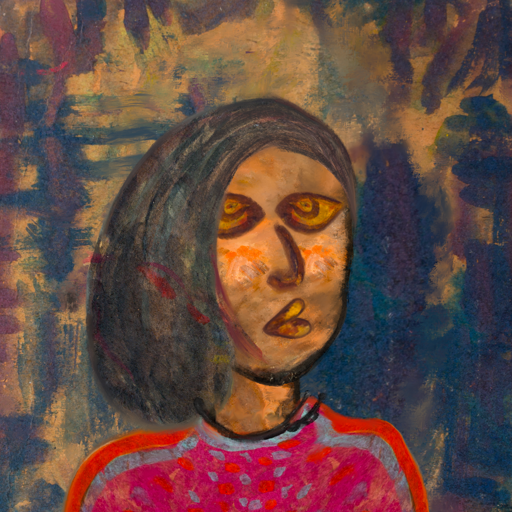
Background: InTheSun, Head And Neck Side: Gypsy_Queen, Face Side: Comrade, Bust: Sisters, Hair Side: Gypsy_Mother, Head Accessory: Blank, Second Necklace: Blank, Necklace: Orphan, Baby: Blank